Question: I'm trying to figure out how to achieve following border at the bottom of the element by using only css, and making it as crosbrowser friendly as possible
Sample code, with standard border
'''
<div class="object"></div>
.object {
width: 200px;
height: 45px;
background-color: orange;
margin: 20% auto 0 auto;
border-bottom: 5px solid green; /*Needs to be changed to get effect*/
}
'''

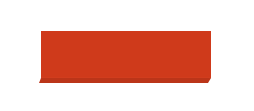
Answer: Here you go, an example using some pseudo elements and CSS border magic. Note that you have to know the parent element's background color for this to work. Using ':after' this should be <URL> and fallback gracefully in older browsers, as per your requirement.
This works by understanding that the CSS directional borders are cut at 45deg in their direction, in order for you to be able to style the different sides differently (e.g. 'border-right' cuts 'border-top' and 'border-bottom' and so on). By clever usage of border properties and position, you can create the effect of angled shapes.
Creating a 3d effect would not need, because of this reason, any other element but using the borders carefully.

Such effect can be achieved by just setting the 'border-bottom' to the color and the 'right' and 'left' to 'transparent'.
However, since you want an additional cut, we make use of a pseudo element, giving it a triangle shape and overlapping it over the parent elements border; in this way we get what you need.
<URL>